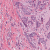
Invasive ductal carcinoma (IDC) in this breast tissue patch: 1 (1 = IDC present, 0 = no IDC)